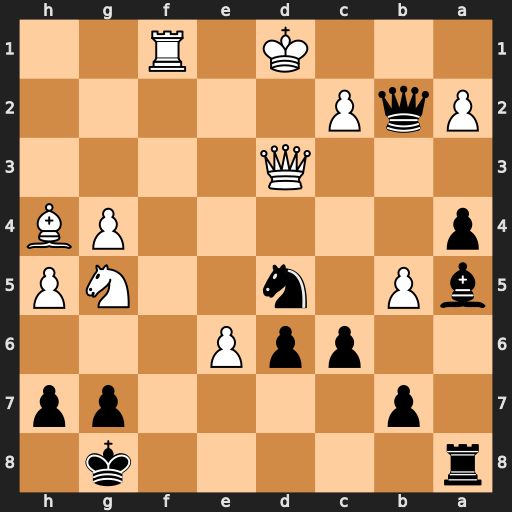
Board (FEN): r5k1/1p4pp/2ppP3/bP1n2NP/p5PB/3Q4/PqP5/3K1R2
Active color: b
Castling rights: -
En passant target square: -
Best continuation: Qa1+ Ke2 Qe5+ Kf3 Qf4+